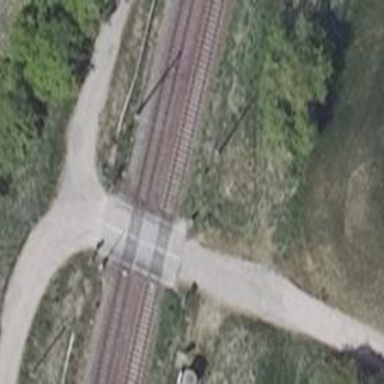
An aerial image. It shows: Railway level crossing.